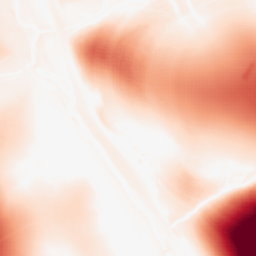
Category: morphological
Decomposition family: morphological
Decomposition parameters: operation: opening
size: 100
Upsampling method: sinc_hamming
Upsampling parameters: scale: 4
kernel_size: 8
Upsampling scale: 4